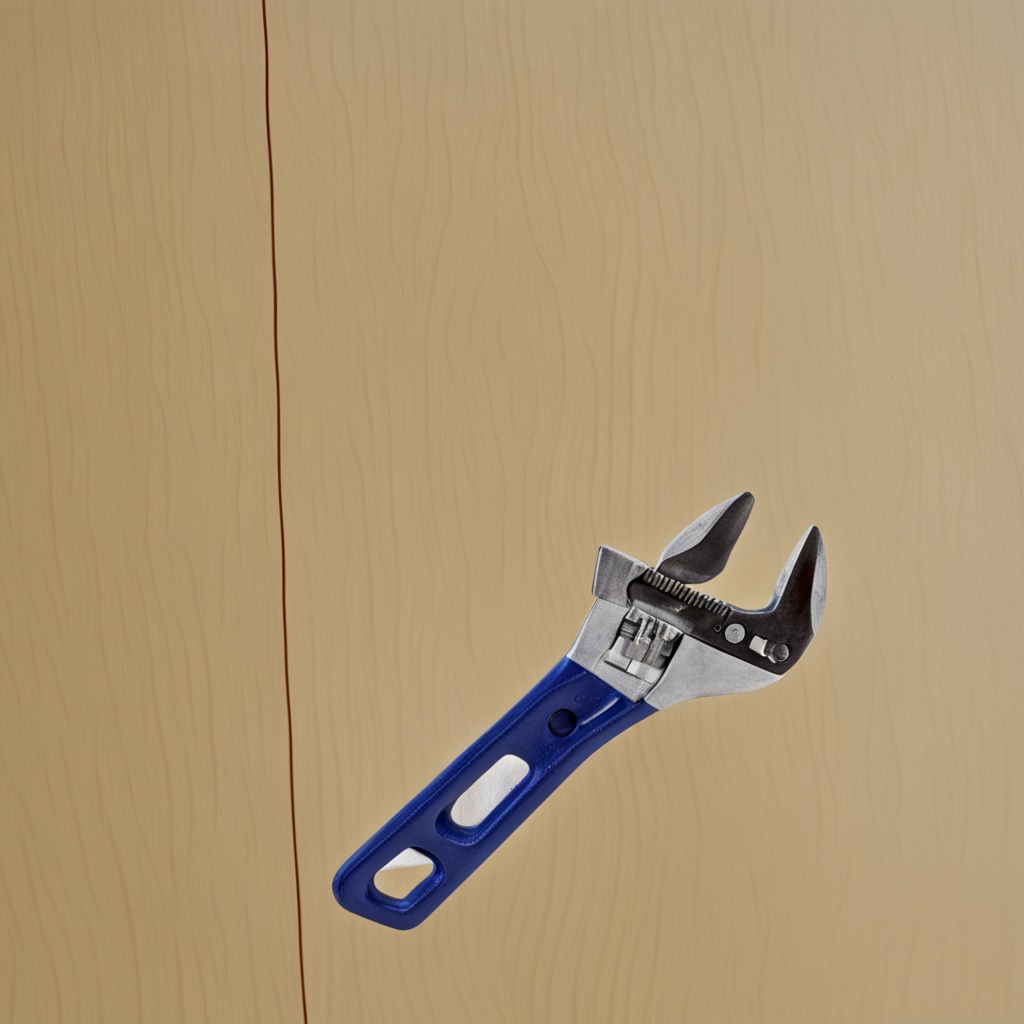
A wrench is lying on the plywood surface in a paint workshop.